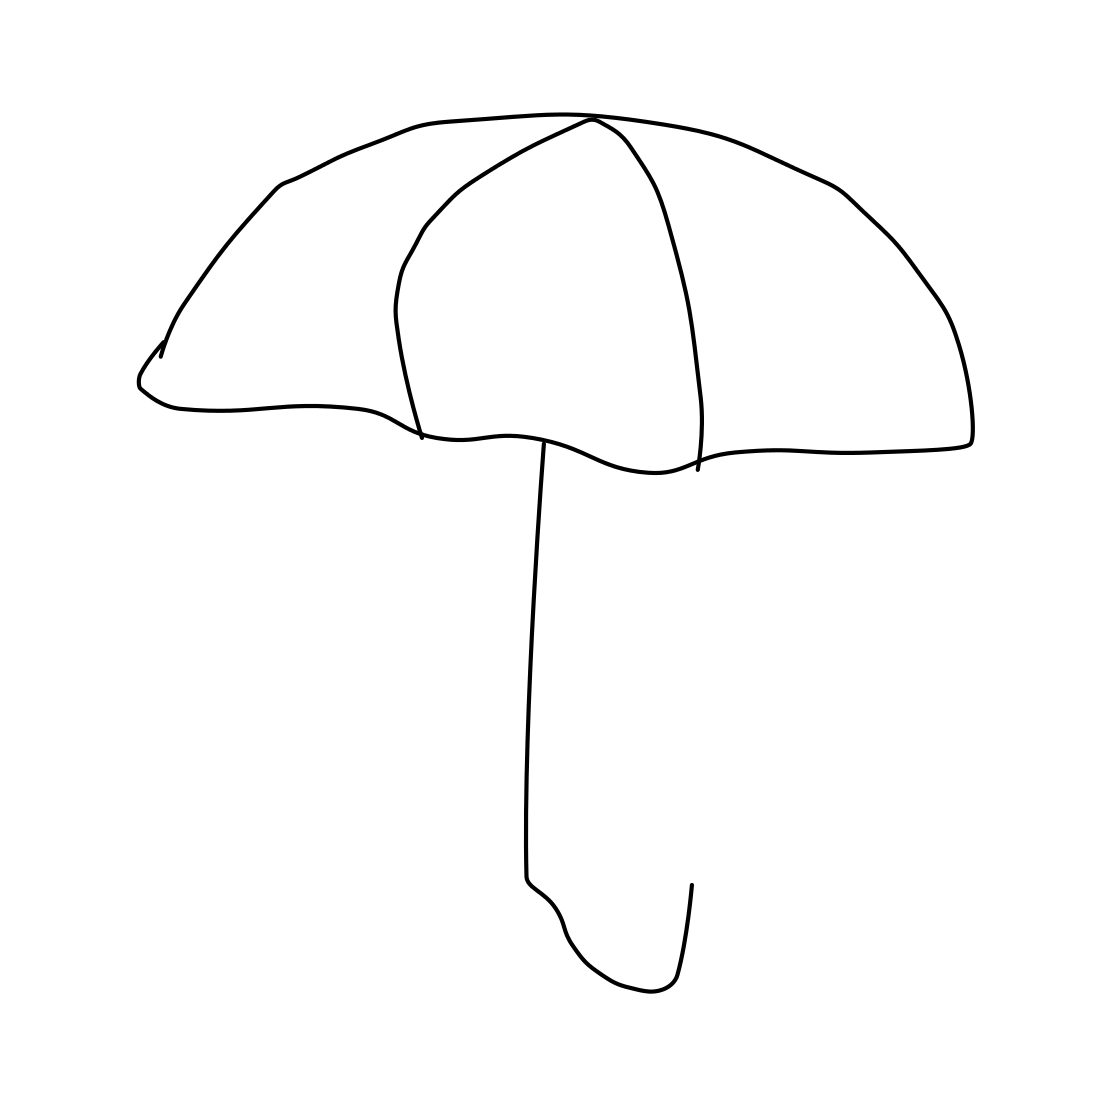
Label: umbrella